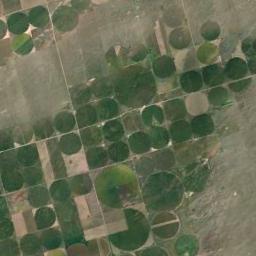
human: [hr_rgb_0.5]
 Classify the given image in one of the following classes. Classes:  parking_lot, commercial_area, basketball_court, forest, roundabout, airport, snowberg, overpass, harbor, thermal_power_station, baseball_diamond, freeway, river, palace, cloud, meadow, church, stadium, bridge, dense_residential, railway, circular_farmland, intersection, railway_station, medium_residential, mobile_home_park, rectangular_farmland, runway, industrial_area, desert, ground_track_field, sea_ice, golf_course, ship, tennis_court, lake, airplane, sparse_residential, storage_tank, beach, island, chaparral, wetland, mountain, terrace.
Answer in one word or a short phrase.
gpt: circular_farmland